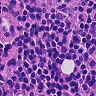
Metastatic tissue present: no